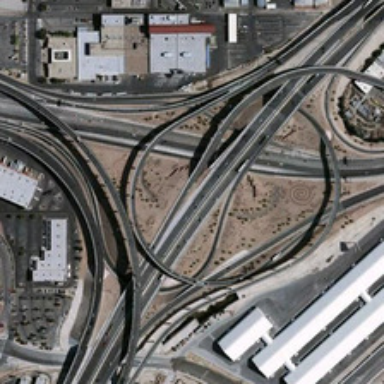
Some buildings and barelands are near a viaduct .